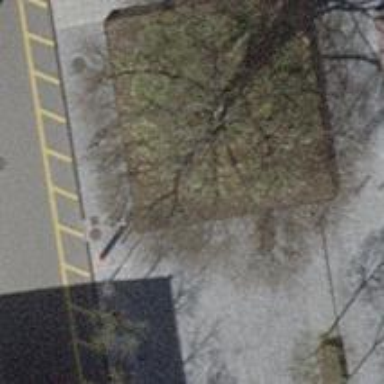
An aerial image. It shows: Motorcycle parking area.